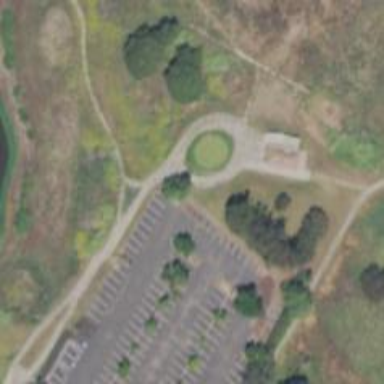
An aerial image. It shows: Path used for both walking and golf.